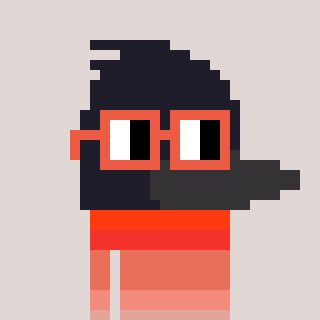
a pixel art character with square orange glasses, a raven-shaped head and a orange-colored body on a warm background